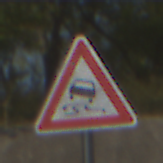
Verkehrszeichen: SchleuderOderRutschgefahr
Umgebung: Outdoor, Nature
Tageszeit: MorningAfternoon
Wetter: PartlyCloudy
Licht: Natural
Jahreszeit: NotSpecified
Kontrast: HighContrast